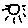
Label: sun